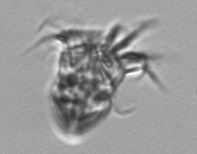
Label: Strombidium_inclinatum